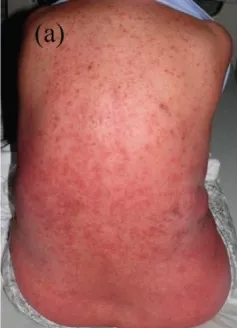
Development of the rash and timeline. Maculopapular eruptions on back.
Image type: chart (chart)